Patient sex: F
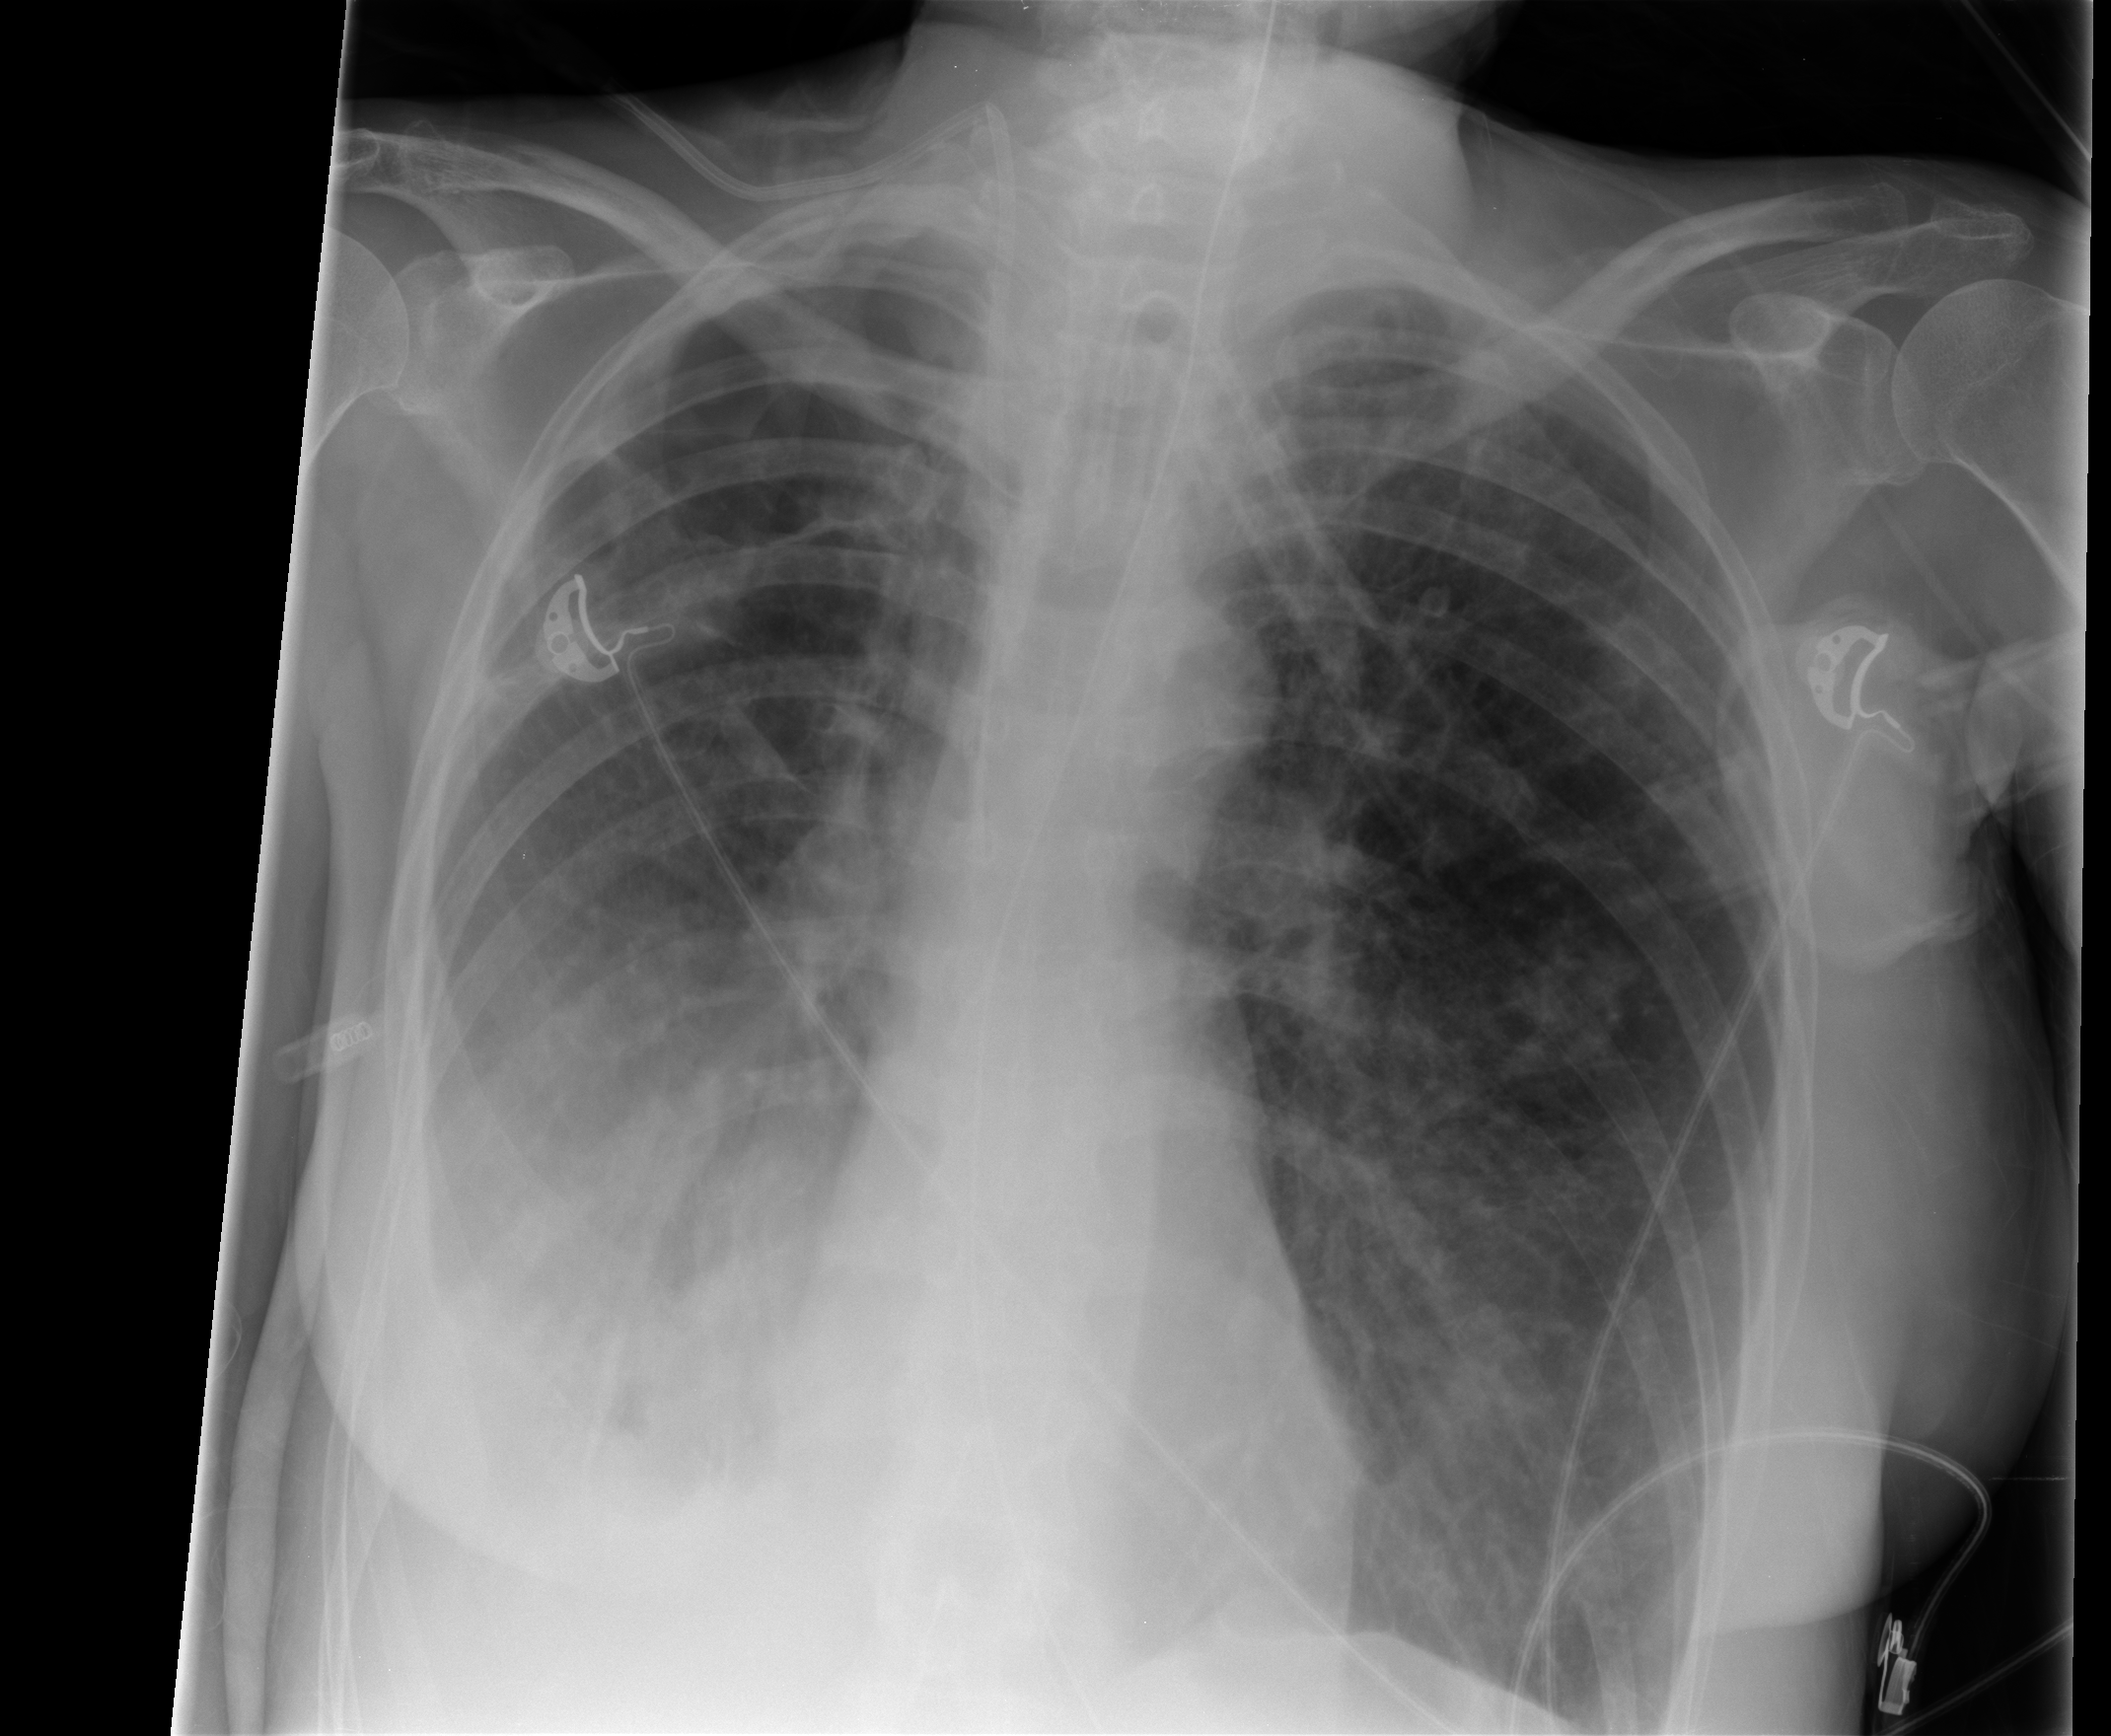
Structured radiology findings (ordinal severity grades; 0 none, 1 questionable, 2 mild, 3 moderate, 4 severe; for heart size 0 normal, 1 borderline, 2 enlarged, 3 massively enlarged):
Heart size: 0
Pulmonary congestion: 2
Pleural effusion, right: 3
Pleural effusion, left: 0
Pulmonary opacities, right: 1
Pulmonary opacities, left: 1
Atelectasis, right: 3
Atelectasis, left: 2